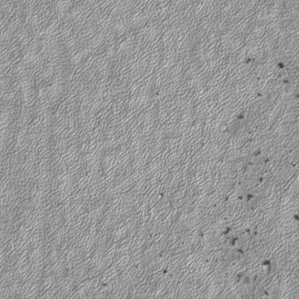
Label: frost